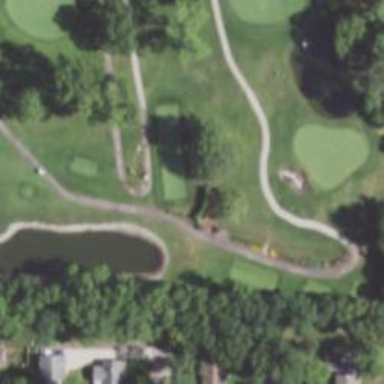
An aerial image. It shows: Footway that serves as golf path.